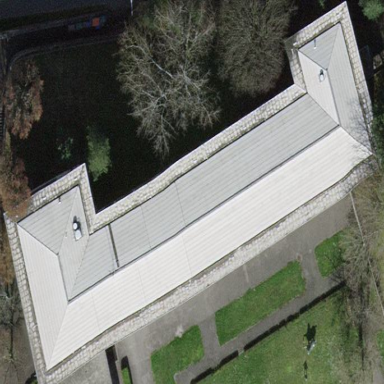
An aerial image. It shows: School building.